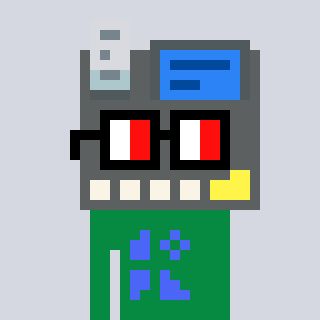
a pixel art character with square glasses with black frames and red eyes, a cash register-shaped head and a green-colored body on a cool background